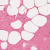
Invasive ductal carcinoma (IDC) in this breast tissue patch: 0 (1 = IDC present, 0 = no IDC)